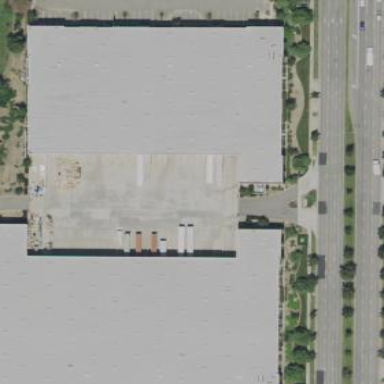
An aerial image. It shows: Warehouse.